Question: I'm trying to get this informations and put it in "user" :

the action in VueJS:
'''
export default new Vuex.Store({
state: {
status: '',
token: localStorage.getItem('token') || '',
user : {},
test : []
},
mutations: {
auth_request(state){
state.status = 'loading'
},
auth_success(state, token, user){
state.status = 'success'
state.token = token
state.user = user
},
auth_error(state){
state.status = 'error'
},
logout(state){
state.status = ''
state.token = ''
},
},
actions: {
login({commit}, user){
return new Promise((resolve, reject) => {
commit('auth_request')
axios.get('http://localhost:8080/offreeduwar/api/Useraccount/login/'+ user.email+'/'+user.password)
.then((resp) => {
const token = resp.data.token
const user = resp.data
console.log(test)
localStorage.setItem('token', token)
// Add the following line:
axios.defaults.headers.common['Authorization'] = token
commit('auth_success', token, user)
resolve(resp)
})
.catch(err => {
commit('auth_error')
localStorage.removeItem('token')
reject(err)
})
})
},
'''
But all the time in Vue devtool : the state of user is empty , so the question how to put this informations in user to work with this variable
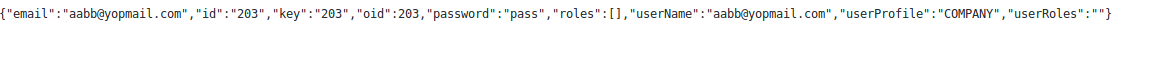
Answer: The commit method in the store has two parameters: the name of the mutation and the params (if it is of a primitive type, the value itself, if it is an object, then an object). So you should try it like this:
'''
commit('auth_success', { token, user })
'''
and then:
'''
auth_success(state, payload){
state.status = 'success'
state.token = payload.token
state.user = payload.user
},
'''